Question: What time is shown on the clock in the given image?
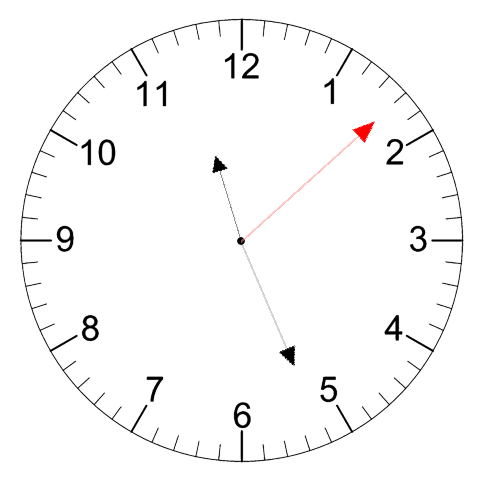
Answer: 11:26:08